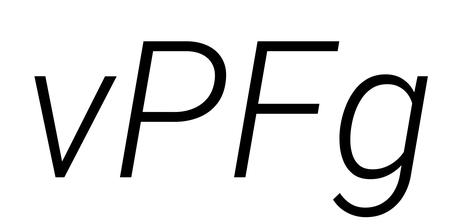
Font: Roboto-Italic_Light_Italic